Interaction volume radius: 5 \u00c5
Interaction volume height: 10 \u00c5
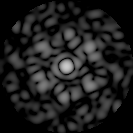
Disorder parameter: 0.6584